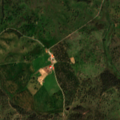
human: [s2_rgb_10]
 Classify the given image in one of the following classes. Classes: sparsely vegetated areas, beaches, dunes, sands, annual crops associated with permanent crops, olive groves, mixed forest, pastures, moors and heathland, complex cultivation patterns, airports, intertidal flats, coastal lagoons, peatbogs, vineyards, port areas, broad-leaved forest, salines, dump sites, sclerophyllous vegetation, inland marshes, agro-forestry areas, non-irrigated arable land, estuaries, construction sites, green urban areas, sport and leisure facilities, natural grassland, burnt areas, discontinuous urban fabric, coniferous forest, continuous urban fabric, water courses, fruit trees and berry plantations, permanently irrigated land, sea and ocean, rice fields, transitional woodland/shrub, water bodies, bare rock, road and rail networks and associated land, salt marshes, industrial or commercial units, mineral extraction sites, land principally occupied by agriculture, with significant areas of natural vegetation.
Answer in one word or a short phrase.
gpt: pastures, agro-forestry areas